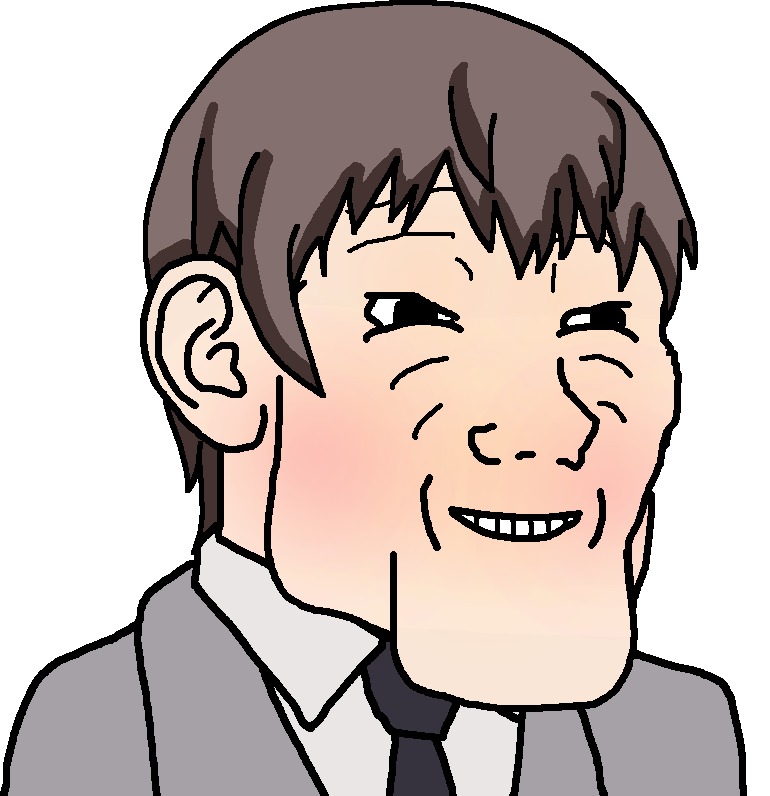
Label: 5_Grey_Chad